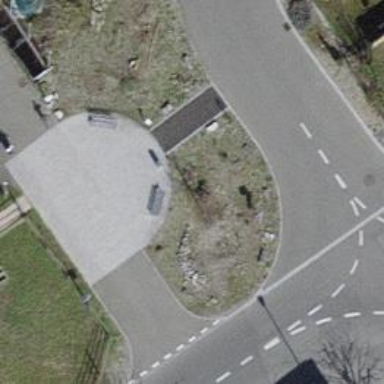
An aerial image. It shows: Bench for seating.